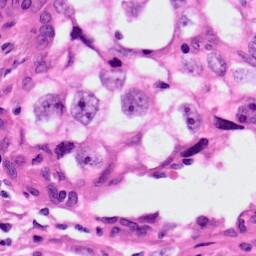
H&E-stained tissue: Lung